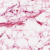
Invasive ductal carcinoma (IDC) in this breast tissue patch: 0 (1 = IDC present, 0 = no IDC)